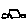
Label: car